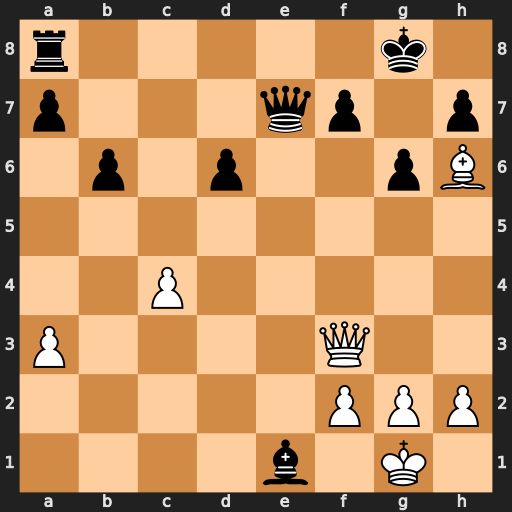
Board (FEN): r5k1/p3qp1p/1p1p2pB/8/2P5/P4Q2/5PPP/4b1K1
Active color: w
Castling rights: -
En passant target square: -
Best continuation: Qxa8+ Qd8 Qxd8#